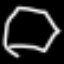
Label: octagon